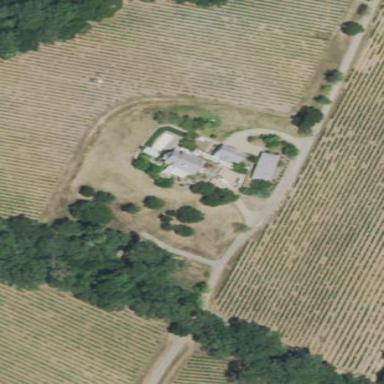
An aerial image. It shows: Vineyard with wine grapes as the crop.